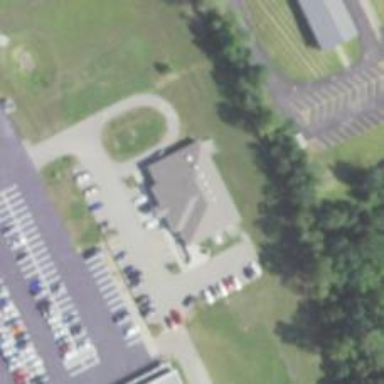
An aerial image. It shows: Veterinary facility.